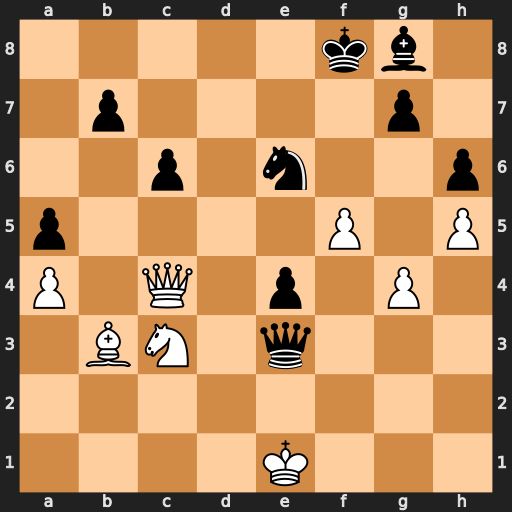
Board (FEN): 5kb1/1p4p1/2p1n2p/p4P1P/P1Q1p1P1/1BN1q3/8/4K3
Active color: w
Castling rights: -
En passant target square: -
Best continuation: Ne2 Qf3 fxe6 e3 Qf4+ Qxf4 Nxf4